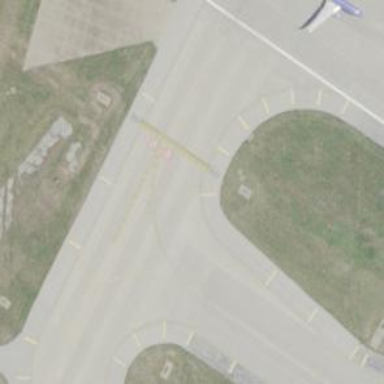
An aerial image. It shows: Image of taxiway at airport.